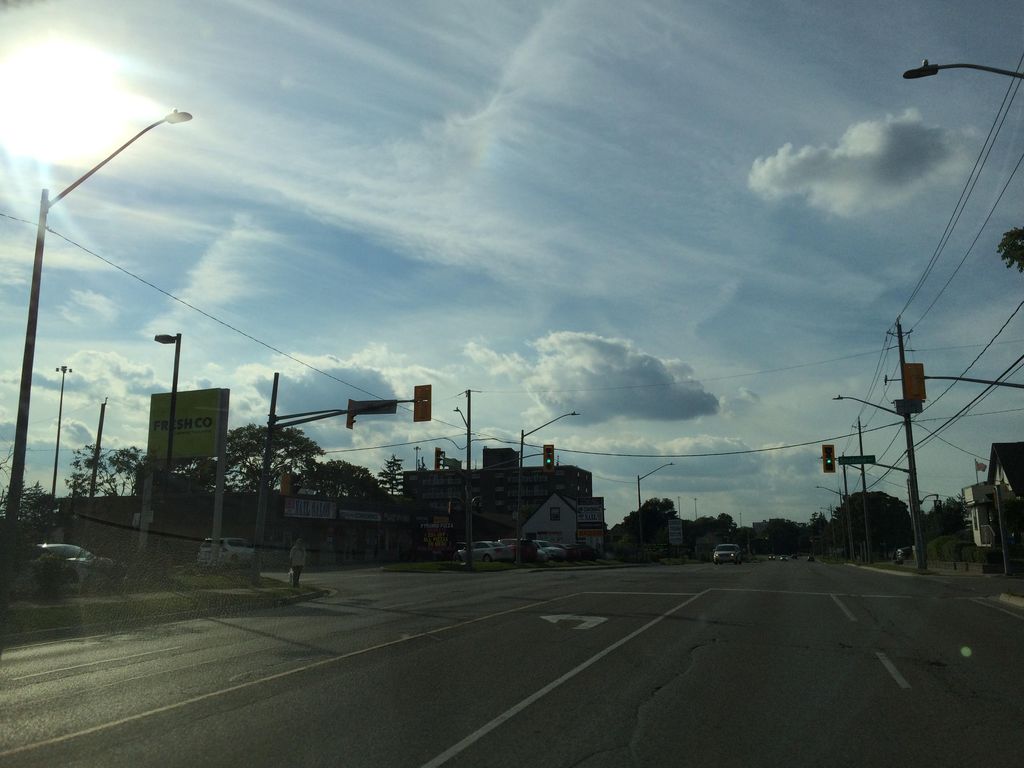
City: kitchener-waterloo